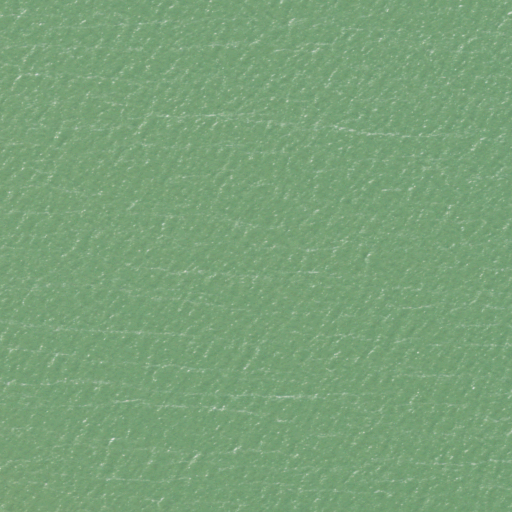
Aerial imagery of bar in Ohio named Scott Point Shoal containing only open water